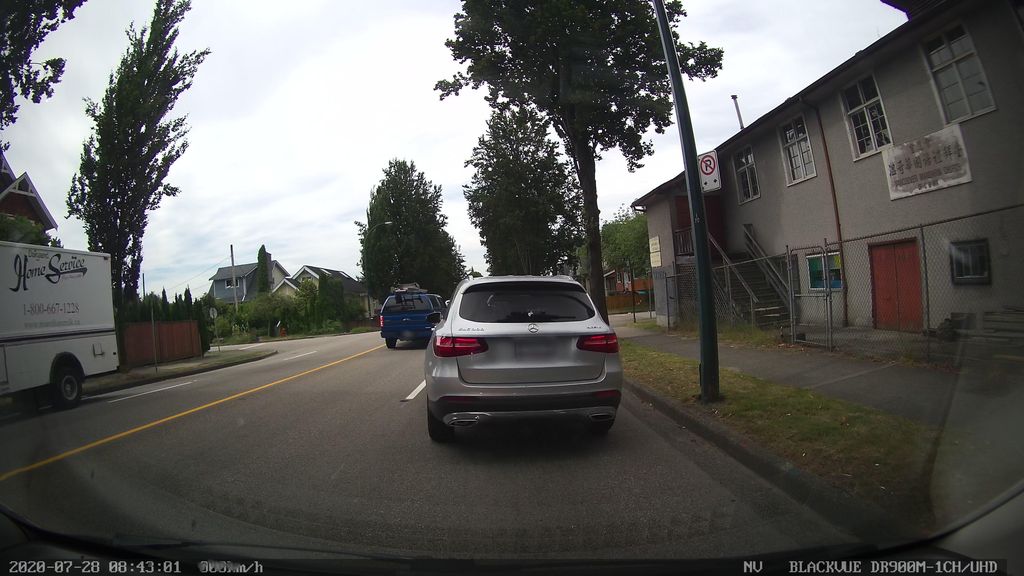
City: vancouver